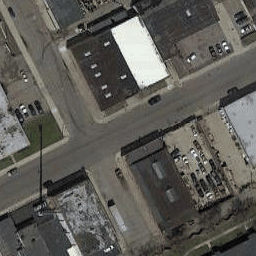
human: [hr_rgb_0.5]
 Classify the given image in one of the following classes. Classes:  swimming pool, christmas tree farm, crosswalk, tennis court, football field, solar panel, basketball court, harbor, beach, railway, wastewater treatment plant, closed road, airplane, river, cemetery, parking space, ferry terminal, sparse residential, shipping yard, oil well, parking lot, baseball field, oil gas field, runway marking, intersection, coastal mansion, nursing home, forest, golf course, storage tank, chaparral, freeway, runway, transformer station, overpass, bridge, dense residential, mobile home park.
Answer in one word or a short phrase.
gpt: intersection